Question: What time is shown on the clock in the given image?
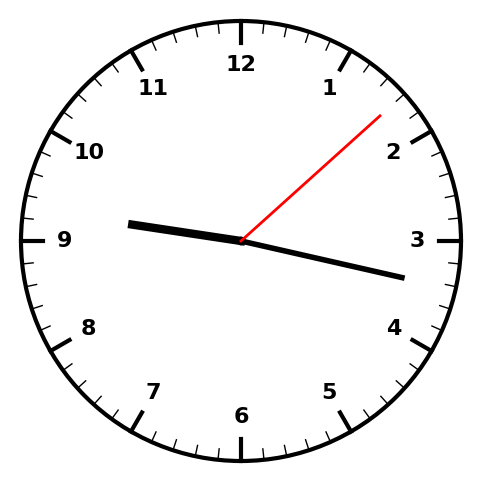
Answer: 09:17:08